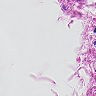
Metastatic tissue present: no